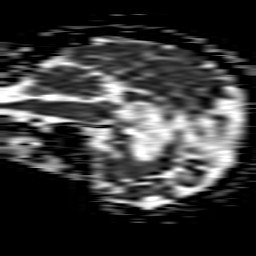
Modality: ADC
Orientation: sagittal
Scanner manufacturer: philips
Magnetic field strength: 1.5 T
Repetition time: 3.704 s
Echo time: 0.09719 s